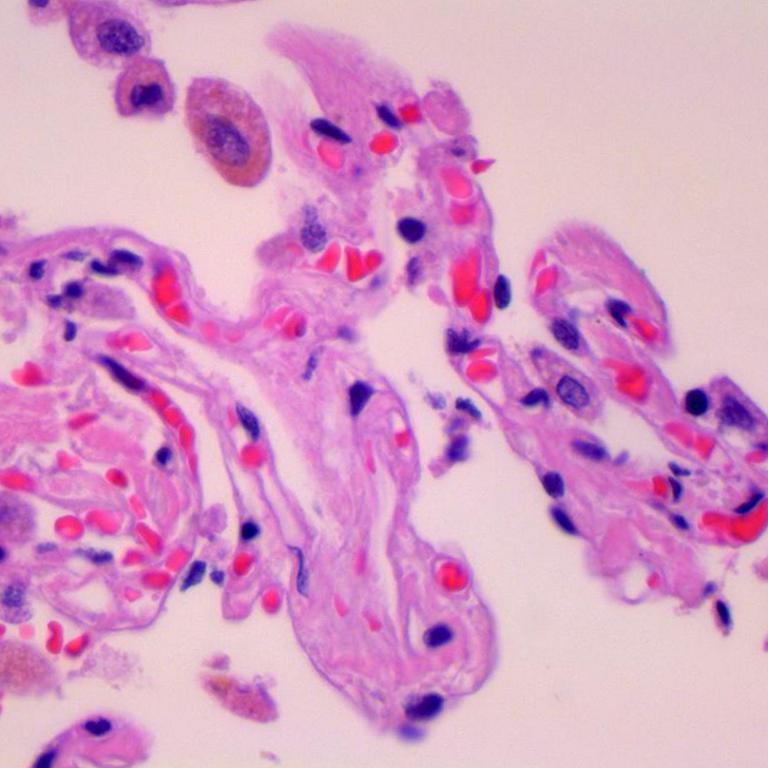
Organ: lung
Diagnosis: benign